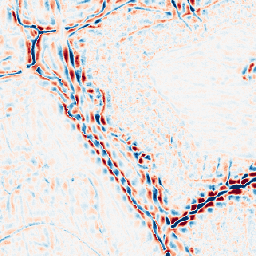
Category: wavelet
Decomposition family: wavelet_biorthogonal
Decomposition parameters: wavelet: bior5.5
level: 3
Upsampling method: area
Upsampling parameters: scale: 4
Upsampling scale: 4